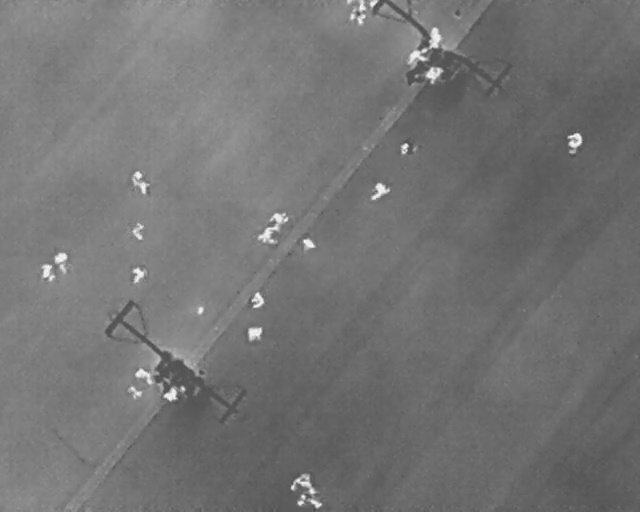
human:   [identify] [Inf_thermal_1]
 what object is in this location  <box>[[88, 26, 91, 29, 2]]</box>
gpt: <ref>1 large person at the top right</ref>